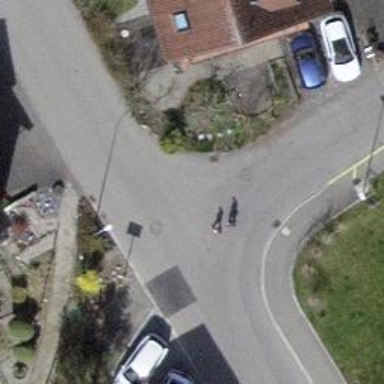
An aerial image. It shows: Residential road with asphalt surface. Sidewalk is present on the left side.